Question: I have a problem in 'ListView'. I want to add some text in 'ListView' from a textbox but here I can add 1 item why? What I'm trying to do is
- - 'file.txt'
When you press the button, it is added once.
Here is the text stored in file.txt
'''
Ice Cream|22|Canned Goods|50|Meat & Seafood|80
'''
I want to split the line from 'file.txt' and put it into a listview
'''
Ice Cream|22
'''
'Ice Cream' will be in the first place and '22' it will be in second place

'''
<ListView x:Name="ListView1" ItemsSource="{Binding MyData}" HorizontalAlignment="Left" Height="240" Margin="20,100,0,0" VerticalAlignment="Top" Width="280" Background="#FF636363" Foreground="White">
<ListView.View>
<GridView>
<GridViewColumn Header="Name" DisplayMemberBinding="{Binding NameItem}" Width="210"/>
<GridViewColumn Header="Number" DisplayMemberBinding="{Binding ItemFast}" Width="55"/>
</GridView>
</ListView.View>
</ListView>
'''
Here is the source code:
'''
using System;
using System.Collections.Generic;
using System.Timers;
using System.Windows;
using System.Windows.Controls;
using System.IO;
namespace Wpf_ListView
{
public partial class MainWindow : Window
{
public MainWindow()
{
InitializeComponent();
}
StreamReader SR;
StreamWriter SW;
public List<DataItems> MyData { get; set; }
ListBox LB = new ListBox();
System.Timers.Timer TimerReader = new System.Timers.Timer();
string[] ReadAllText;
string LoadText;
int x = 0;
string path = Environment.CurrentDirectory + @"\File\Data.txt";
private void MainWindow1_Loaded(object sender, RoutedEventArgs e)
{
SR = new StreamReader(path);
ReadAllText = SR.ReadToEnd().ToString().Split('|');
SR.Close();
foreach (var item in ReadAllText)
{
LB.Items.Add(item);
}
TimerReader.Elapsed += ReadTick;
TimerReader.Interval = 100;
TimerReader.Enabled = true;
}
private void ReadTick(object sender, ElapsedEventArgs e)
{
this.Dispatcher.Invoke(() =>
{
try
{
MyData = new List<DataItems>();
DataItems data = new DataItems();
data.NameItem = LB.Items[x].ToString();
x++;
data.ItemFast = LB.Items[x].ToString();
x++;
MyData.Add(data);
DataContext = this;
if (x == LB.Items.Count)
{
x = 0;
TimerReader.Enabled = false;
}
}
catch
{
}
});
}
private void button1_Click(object sender, RoutedEventArgs e)
{
MyData = new List<DataItems>();
DataItems data = new DataItems();
data.NameItem = ItemNames.Text; // textbox 1
data.ItemFast = ItemPrices.Text; // textbox 2
MyData.Add(data);
DataContext = this;
SR = new StreamReader(path);
LoadText = SR.ReadToEnd(); // Here because the new text has been placed and the old one will be deleted, so I called it up again before deleting it
SR.Close();
SW = new StreamWriter(path);
SW.Write(LoadText + ItemNames.Text + "|" + ItemPrices.Text + "|");
SW.Close();
}
}
}
'''
I created a class called 'DataItems':
'''
namespace Wpf_ListView
{
public class DataItems
{
public string NameItem { get; set; }
public string ItemFast { get; set; }
}
}
'''
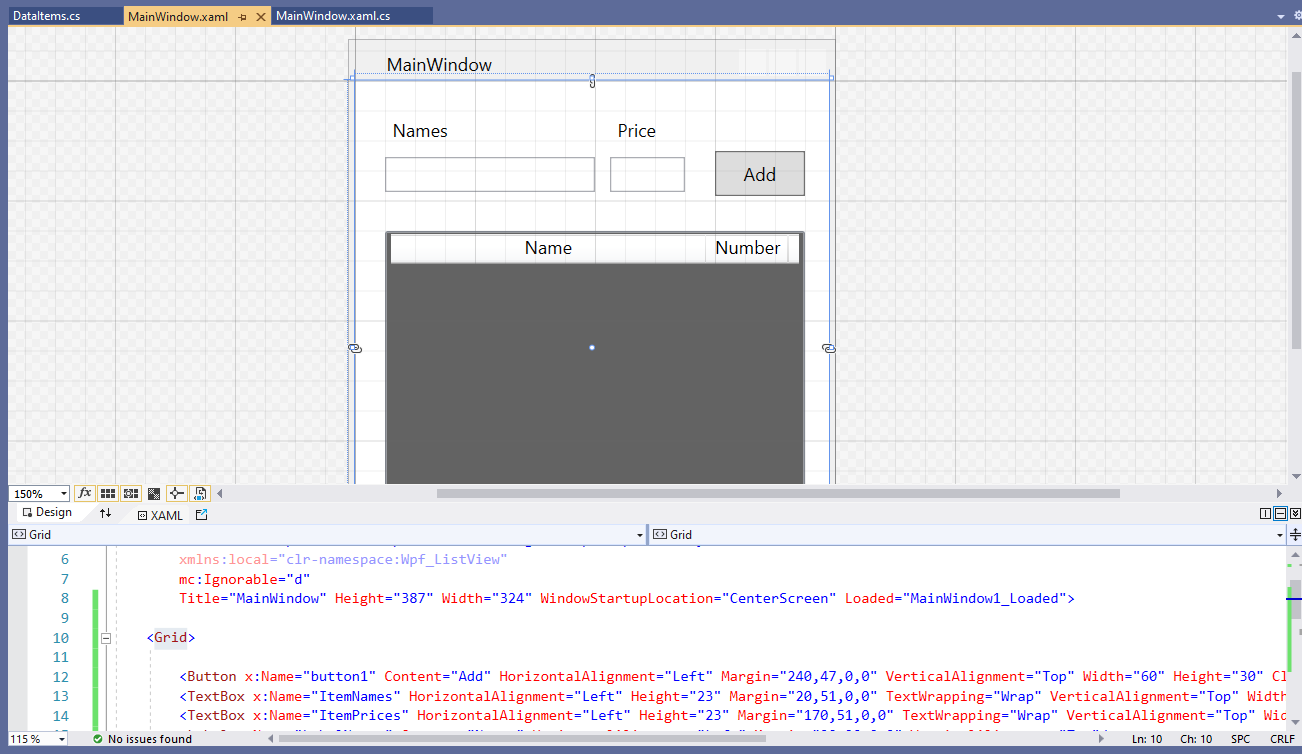
Answer: I think there are 2 problems here:
when you load your items from your file you don't loop on items.
In your method:
'''
MyData = new List<DataItems>();
DataItems data = new DataItems();
data.NameItem = LB.Items[x].ToString();
x++;
data.ItemFast = LB.Items[x].ToString();
x++;
MyData.Add(data);
'''
You just add in your list the first item.
You should use a loop to get all your items.
For example:
'''
MyData = new List<DataItems>();
for (int x = 0; x < LB.Items.Count; x++) {
DataItems data = new DataItems();
NameItem = LB.Items[x].ToString();
data.NameItem = NameItem;
x++;
ItemFast = LB.Items[x].ToString();
data.ItemFast = ItemFast;
MyData.Add(data);
}
'''
and remove the second useless 'x++'.
As you can see I add 2 new properties:
'''
public string NameItem { get; set; }
public string ItemFast { get; set; }
'''
And this is your problem: bindings.
Result:
<URL>